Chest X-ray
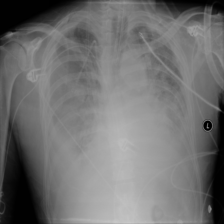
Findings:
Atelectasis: negative
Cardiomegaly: negative
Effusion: negative
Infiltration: negative
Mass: negative
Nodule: negative
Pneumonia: negative
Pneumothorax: negative
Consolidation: negative
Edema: positive
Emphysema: negative
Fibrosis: negative
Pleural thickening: negative
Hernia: negative